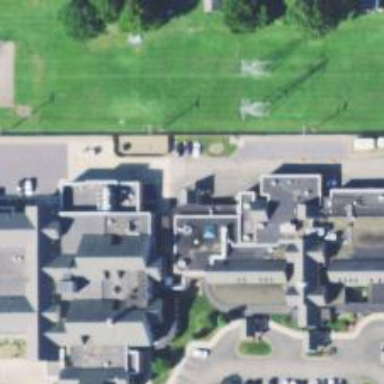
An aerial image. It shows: Hospital providing healthcare services.